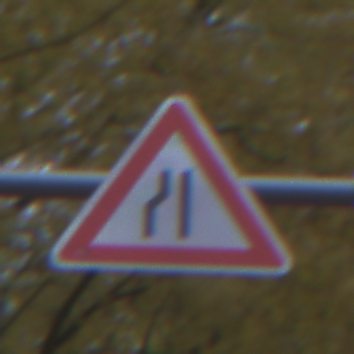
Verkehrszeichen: EinseitigVerengteFahrbahnLinks
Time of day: MorningAfternoon
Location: Outdoor (Urban)
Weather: Overcast
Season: NotSpecified
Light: Natural